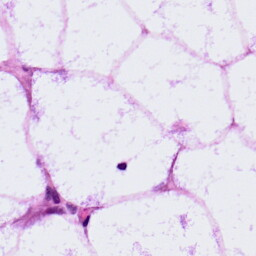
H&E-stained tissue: LymphNode